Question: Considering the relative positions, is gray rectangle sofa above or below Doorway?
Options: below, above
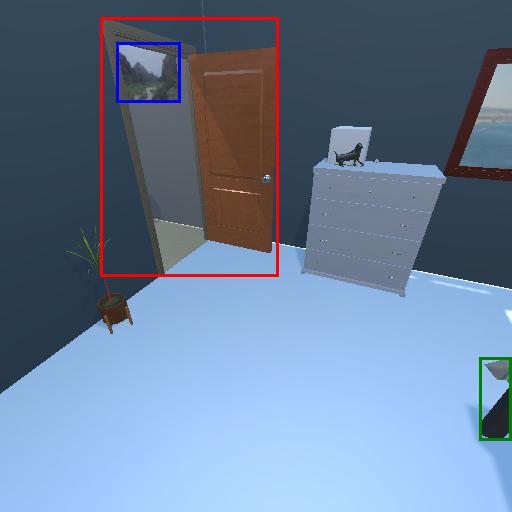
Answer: below